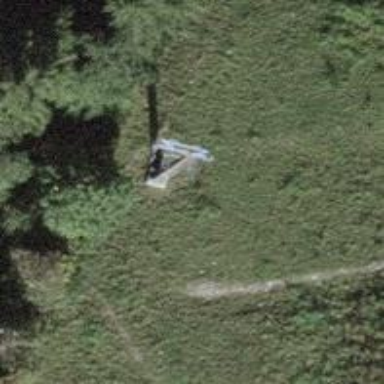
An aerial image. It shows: Pylon used for aerialway.